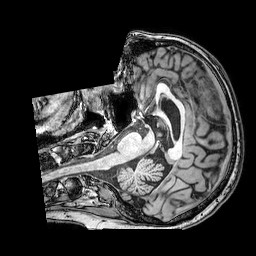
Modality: T1w
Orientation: axial
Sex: male
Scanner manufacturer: philips
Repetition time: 0.008141 s
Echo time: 0.00375 s